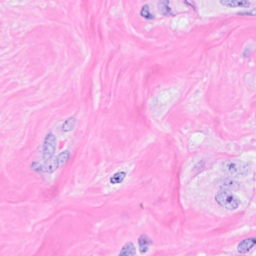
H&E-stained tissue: Breast